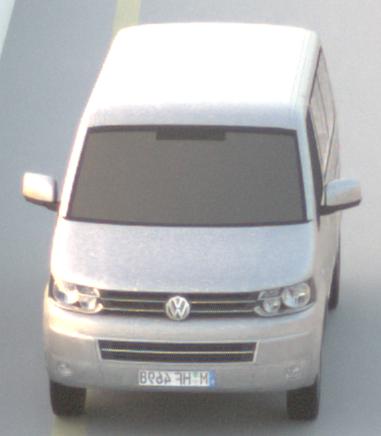
Make: VW Commercial Vehicles (Nutzfahrzeuge)
Model: T5 Multivan 2.0
Detailed model: T5 Multivan
Model produced from: 2009/09
Model produced until: 2013/06
Doors: 4
Color: white
Road condition: dry road
Daytime: sunrise or sunset
Contrast: low contrast